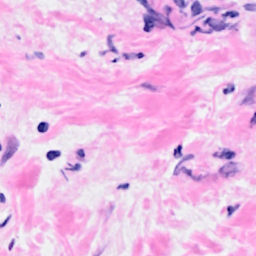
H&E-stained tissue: Breast